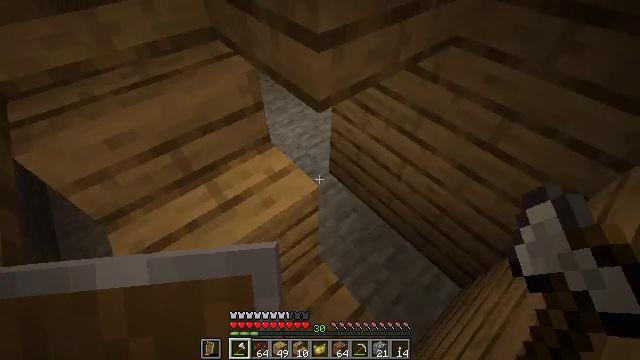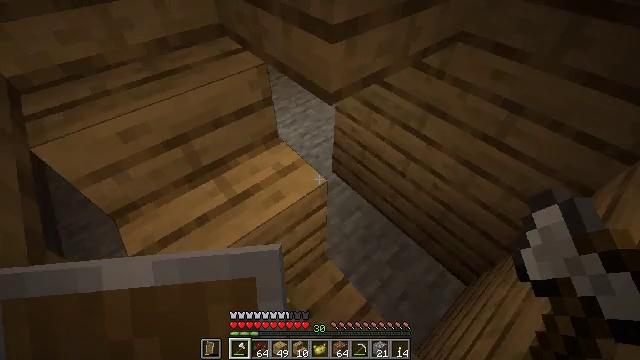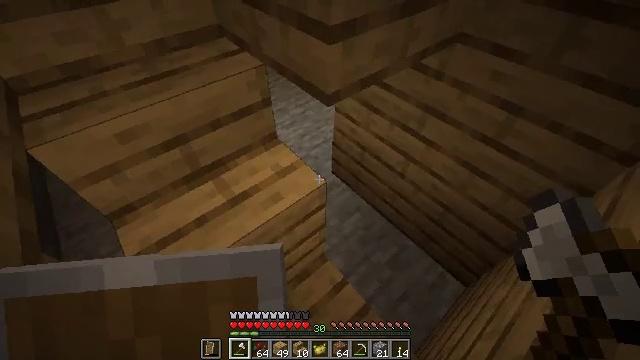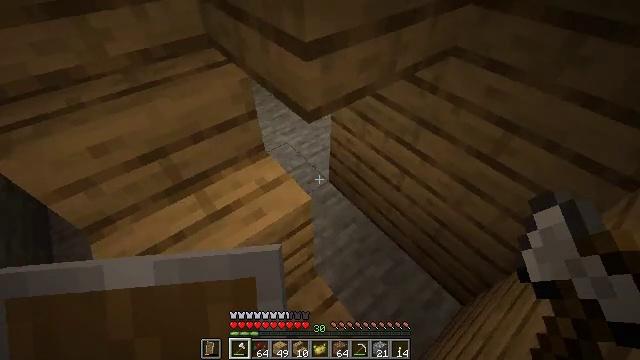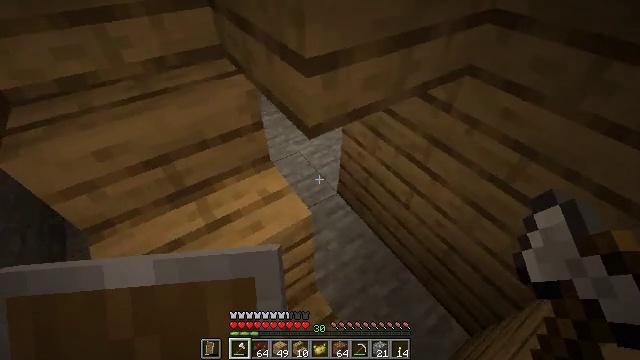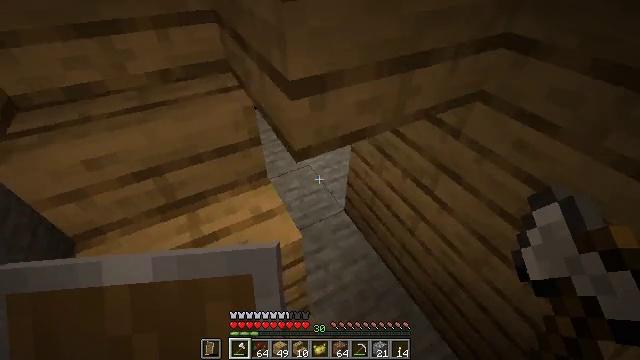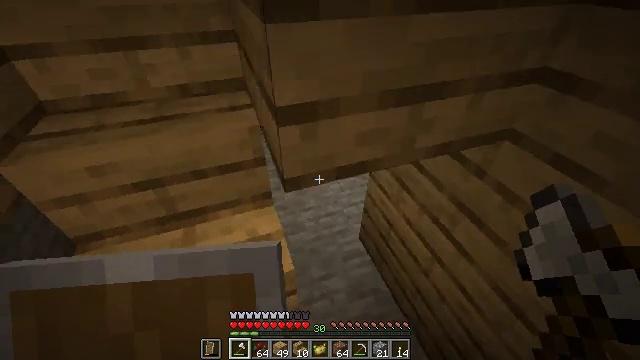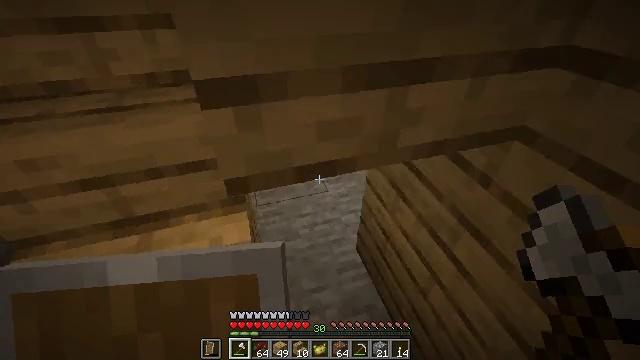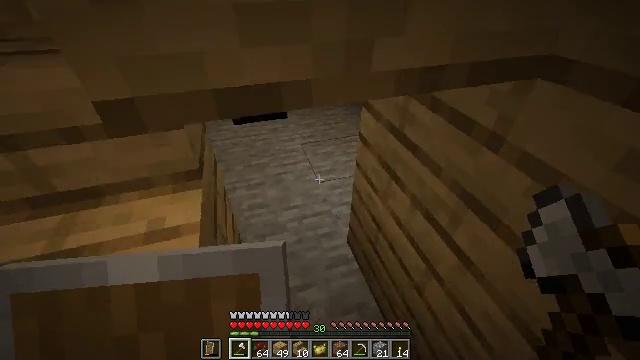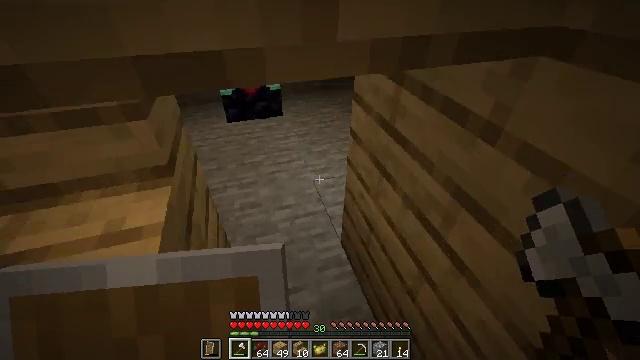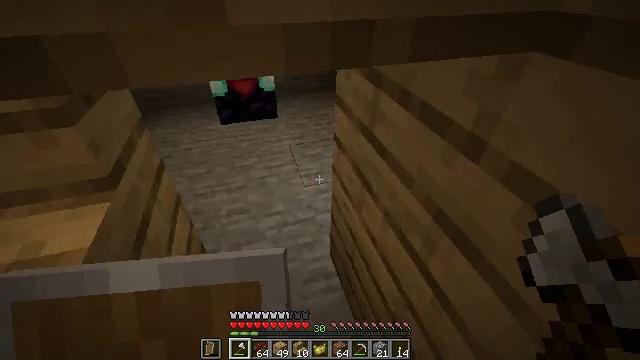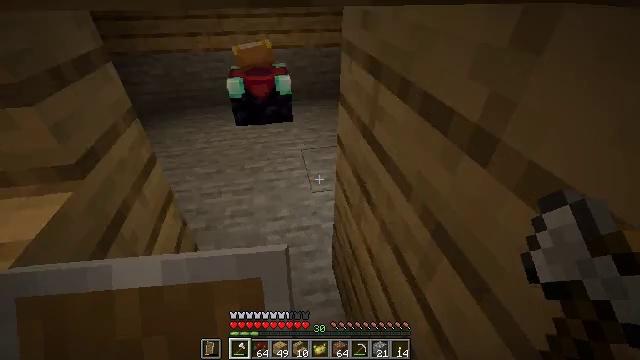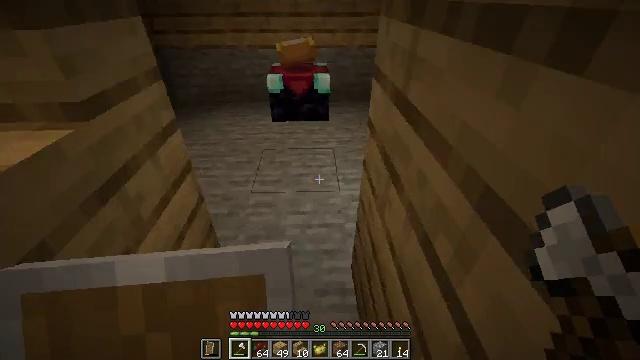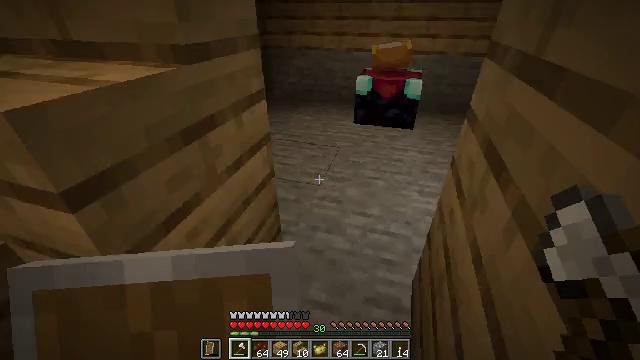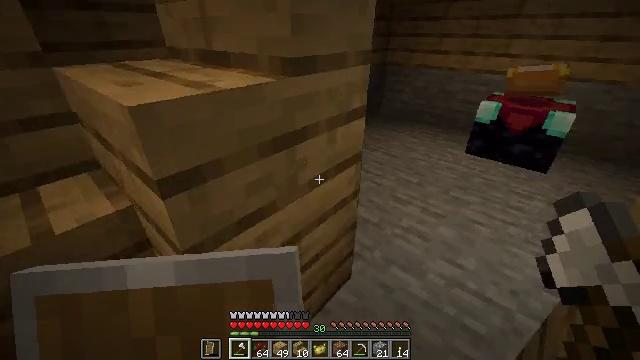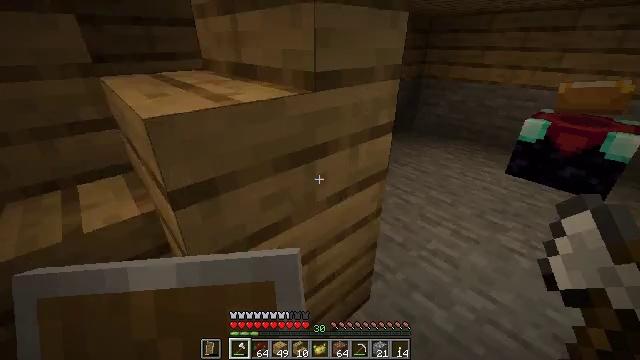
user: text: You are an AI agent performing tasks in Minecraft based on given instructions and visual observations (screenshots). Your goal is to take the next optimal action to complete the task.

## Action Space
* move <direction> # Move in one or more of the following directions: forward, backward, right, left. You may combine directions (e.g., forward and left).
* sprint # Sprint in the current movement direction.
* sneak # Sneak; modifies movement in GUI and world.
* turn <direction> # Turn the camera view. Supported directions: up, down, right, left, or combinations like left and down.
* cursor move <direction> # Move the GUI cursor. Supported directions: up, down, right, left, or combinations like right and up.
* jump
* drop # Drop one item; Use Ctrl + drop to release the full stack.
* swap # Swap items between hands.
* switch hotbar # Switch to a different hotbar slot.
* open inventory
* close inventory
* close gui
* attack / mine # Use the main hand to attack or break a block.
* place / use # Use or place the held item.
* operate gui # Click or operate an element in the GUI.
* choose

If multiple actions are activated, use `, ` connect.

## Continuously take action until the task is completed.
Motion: motion action
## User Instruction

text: Reclaim bookshelf materials.
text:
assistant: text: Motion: move back and move right
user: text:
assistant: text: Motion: move right
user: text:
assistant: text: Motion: move right, turn left
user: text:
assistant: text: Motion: move forward and move right, turn left and up
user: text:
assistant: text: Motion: move forward and move right, turn left and up
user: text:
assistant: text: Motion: move forward and move right, turn left and up
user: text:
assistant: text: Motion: move forward and move right, turn left and up
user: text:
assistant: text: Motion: move forward and move right
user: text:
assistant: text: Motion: move forward and move right
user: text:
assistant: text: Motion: move forward and move right
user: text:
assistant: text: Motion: move forward and move right, turn left and up
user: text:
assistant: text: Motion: move forward and move right, turn left and up
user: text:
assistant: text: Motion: move forward and move right, turn left and up
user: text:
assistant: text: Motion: move forward and move right, turn left and up
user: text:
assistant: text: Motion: move forward and move right, turn left and up
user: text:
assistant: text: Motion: move forward and move right
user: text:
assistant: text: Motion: move forward and move right
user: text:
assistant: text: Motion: move forward and move right
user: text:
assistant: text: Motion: move forward and move right
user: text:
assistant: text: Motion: move forward and move right, turn left and up
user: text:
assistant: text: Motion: move forward and move right, turn left and up
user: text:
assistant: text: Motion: move forward and move right, turn left and up
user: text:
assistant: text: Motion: move forward and move right, turn left and up
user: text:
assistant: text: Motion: move forward and move right, turn left
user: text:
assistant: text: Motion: move right
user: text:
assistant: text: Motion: move right, turn left
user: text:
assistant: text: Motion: move right, turn left
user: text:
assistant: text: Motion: move right, turn left
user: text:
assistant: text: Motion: move right, turn left
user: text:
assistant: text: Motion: move right, turn left